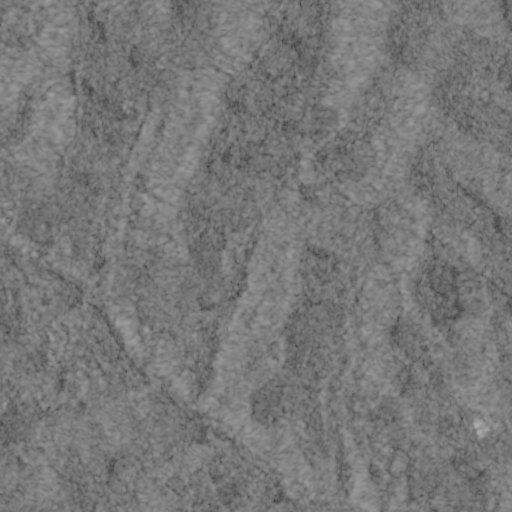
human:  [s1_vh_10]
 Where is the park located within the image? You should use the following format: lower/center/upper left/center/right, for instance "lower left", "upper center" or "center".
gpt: The park is located in the center left of the image.
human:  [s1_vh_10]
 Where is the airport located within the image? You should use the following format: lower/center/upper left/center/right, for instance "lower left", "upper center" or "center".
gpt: There is no airport in the image.

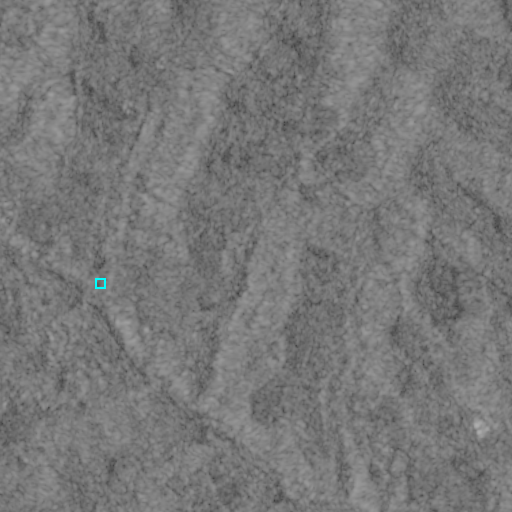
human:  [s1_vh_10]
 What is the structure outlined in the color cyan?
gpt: The structure outlined in cyan is a park.
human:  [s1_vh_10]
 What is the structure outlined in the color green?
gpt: There is no green outline.